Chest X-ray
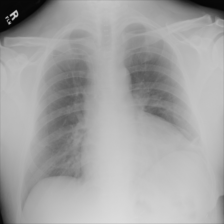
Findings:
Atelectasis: negative
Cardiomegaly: negative
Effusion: negative
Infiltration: negative
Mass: negative
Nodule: negative
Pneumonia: negative
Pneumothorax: negative
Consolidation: negative
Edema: negative
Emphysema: negative
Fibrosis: negative
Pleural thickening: negative
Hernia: negative